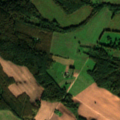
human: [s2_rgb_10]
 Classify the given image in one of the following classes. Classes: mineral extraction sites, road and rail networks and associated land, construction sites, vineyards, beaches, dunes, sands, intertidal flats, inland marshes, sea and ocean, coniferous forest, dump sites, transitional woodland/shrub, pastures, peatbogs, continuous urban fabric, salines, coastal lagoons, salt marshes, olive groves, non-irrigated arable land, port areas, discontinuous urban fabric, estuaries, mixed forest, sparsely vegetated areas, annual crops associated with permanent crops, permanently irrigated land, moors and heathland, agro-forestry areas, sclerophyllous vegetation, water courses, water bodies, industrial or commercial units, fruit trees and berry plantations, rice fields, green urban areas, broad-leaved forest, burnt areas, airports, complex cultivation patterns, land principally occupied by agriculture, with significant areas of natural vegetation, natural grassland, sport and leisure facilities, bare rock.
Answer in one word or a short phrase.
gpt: non-irrigated arable land, land principally occupied by agriculture, with significant areas of natural vegetation, broad-leaved forest, mixed forest, transitional woodland/shrub